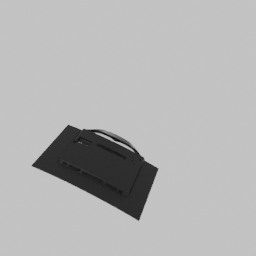
Label: electronics